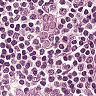
Metastatic tissue present: yes